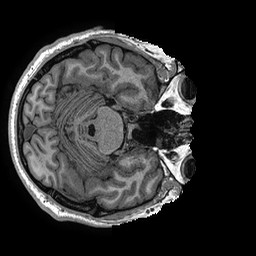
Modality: T1w
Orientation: axial
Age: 29
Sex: male
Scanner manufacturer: ge
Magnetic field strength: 3 T
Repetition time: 0.006952 s
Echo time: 0.00292 s